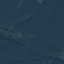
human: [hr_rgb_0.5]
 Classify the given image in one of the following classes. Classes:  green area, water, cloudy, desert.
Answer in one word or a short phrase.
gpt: green area